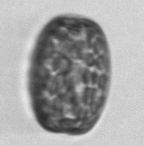
Label: Coscinodiscus